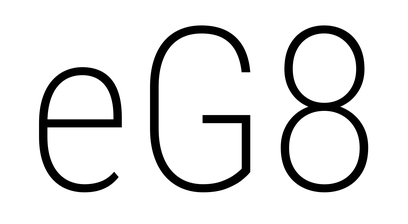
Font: Roboto_Condensed_ExtraLight